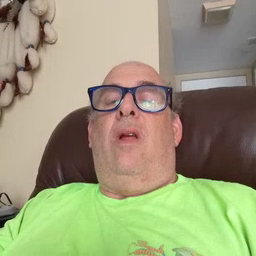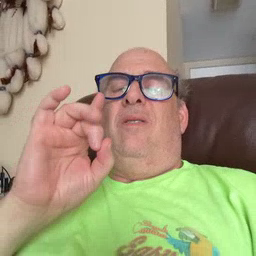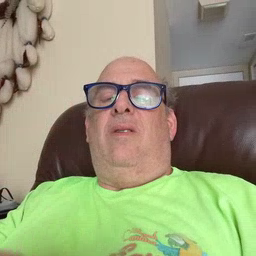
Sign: hate